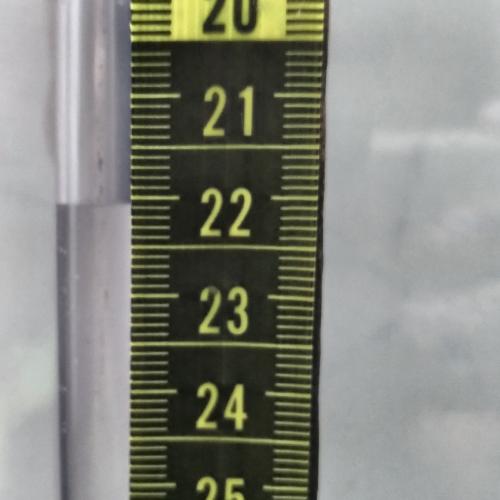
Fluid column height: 22.1 cm